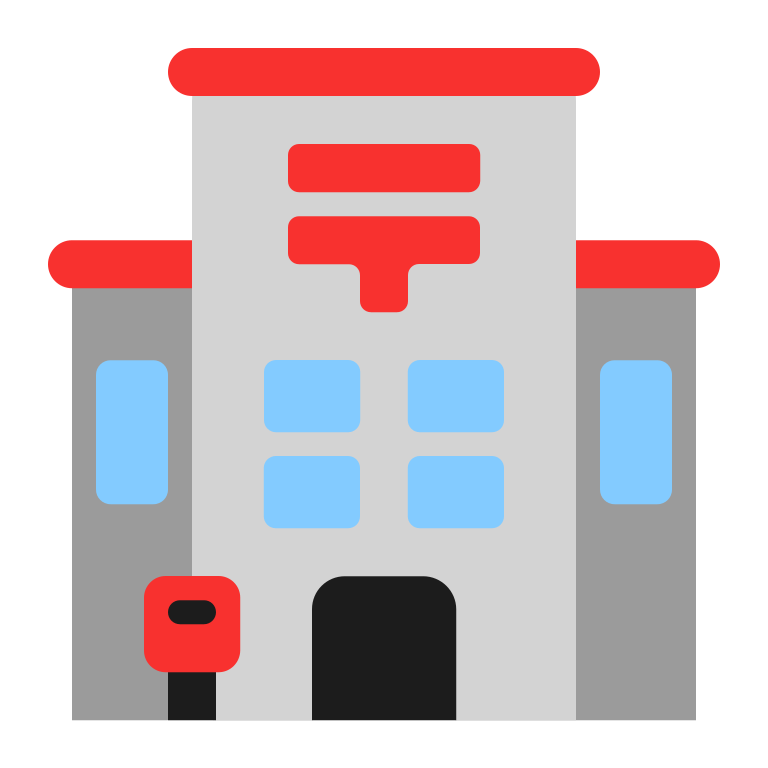
japanese post office flat